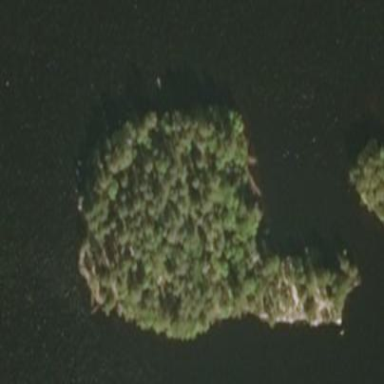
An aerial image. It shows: Image showing island.